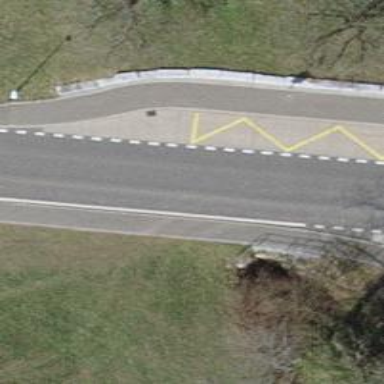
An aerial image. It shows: Bus stop with stop position for public transport.